Question: I'm trying to lay some text out on left and right that have a mirroring position as below.

What's happening here is that the last row in the right column ("Some more text") is the widest so it pushes the two rows above further to the right. For the sake of symmetry, the left column is pushed further to the left. The text values are supposed to be dynamic. Does anyone know how the layouts should be designed?
Here's my code (sadly, it doesn't even align to the right!):
'''
<LinearLayout
android:layout_height="0dp"
android:layout_width="match_parent"
android:layout_weight="1">
<RelativeLayout android:layout_height="match_parent"
android:layout_width="0dp"
android:layout_weight="1">
<RelativeLayout android:id="@+id/description_30"
android:layout_width="wrap_content"
android:layout_height="wrap_content"
android:layout_alignParentRight="true">
<TextView android:id="@+id/title_30"
android:layout_width="wrap_content"
android:layout_height="wrap_content"
android:text="30 DAYS"/>
<TextView android:id="@+id/num_ds_30"
android:layout_width="wrap_content"
android:layout_height="wrap_content"
android:layout_below="@id/title_30"/>
<TextView android:id="@+id/num_bs_30"
android:layout_width="wrap_content"
android:layout_height="wrap_content"
android:layout_below="@id/num_ds_30"/>
</RelativeLayout>
</RelativeLayout>
<RelativeLayout android:id="@+id/description_today"
android:layout_width="0dp"
android:layout_height="wrap_content"
android:layout_weight="1"
android:layout_toRightOf="@id/description_30">
<TextView android:id="@+id/title_today"
android:layout_width="wrap_content"
android:layout_height="wrap_content"
android:layout_gravity="right"
android:text="TODAY"/>
<TextView android:id="@+id/num_ds_today"
android:layout_width="wrap_content"
android:layout_height="wrap_content"
android:layout_gravity="right"
android:layout_below="@id/title_today"/>
<TextView android:id="@+id/num_bs_today"
android:layout_width="wrap_content"
android:layout_height="wrap_content"
android:gravity="right"
android:layout_below="@id/num_ds_today"/>
</RelativeLayout>
</LinearLayout>
'''
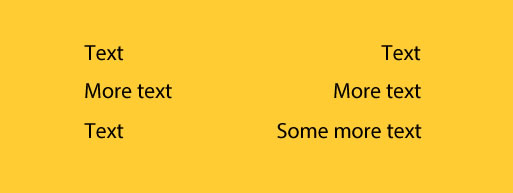
Answer: You can achieve something like that by nesting 'LinearLayout's. The outer 'LinearLayout' would have an 'orientation=horizontal', and the two inner 'LinearLayout' an orientation of 'vertical' with each having a 'layout_weight=1' and the second (right) 'LinearLayout' would also have 'gravity="right"'.
The code would be something like this.
'''
<LinearLayout
android:layout_width="match_parent"
android:layout_height="match_parent"
android:orientation="horizontal">
<LinearLayout
android:layout_width="0dp"
android:layout_height="wrap_content"
android:orientation="vertical"
android:layout_weight="1">
<TextView
... />
</LinearLayout>
<LinearLayout
android:layout_width="0dp"
android:layout_height="wrap_content"
android:orientation="vertical"
android:layout_weight="1">
<LinearLayout
android:layout_width="wrap_content"
android:layout_height="wrap_content"
android:orientation="vertical"
android:gravity="right">
<TextView
... />
</LinearLayout>
</LinearLayout>
</LinearLayout>
'''